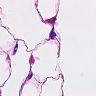
Metastatic tissue present: no